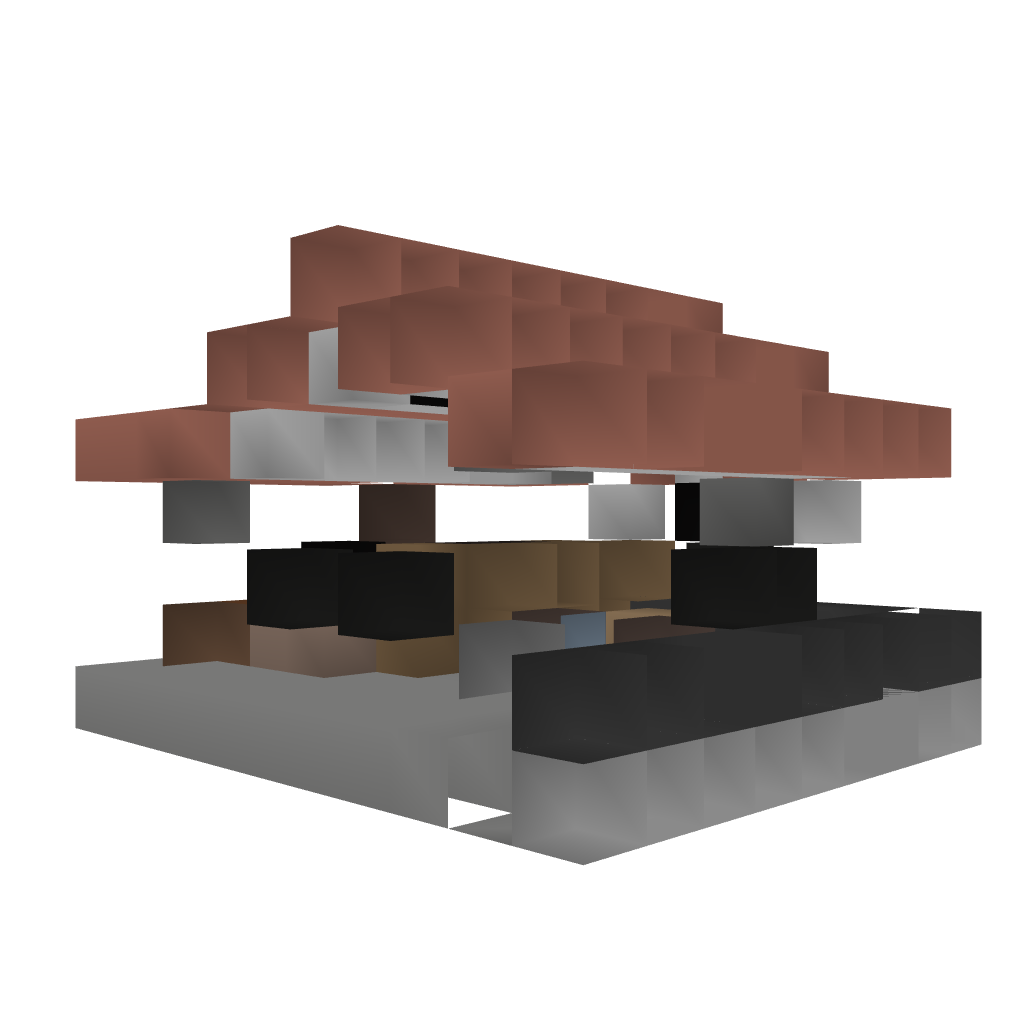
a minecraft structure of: Clay Cabin